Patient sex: M
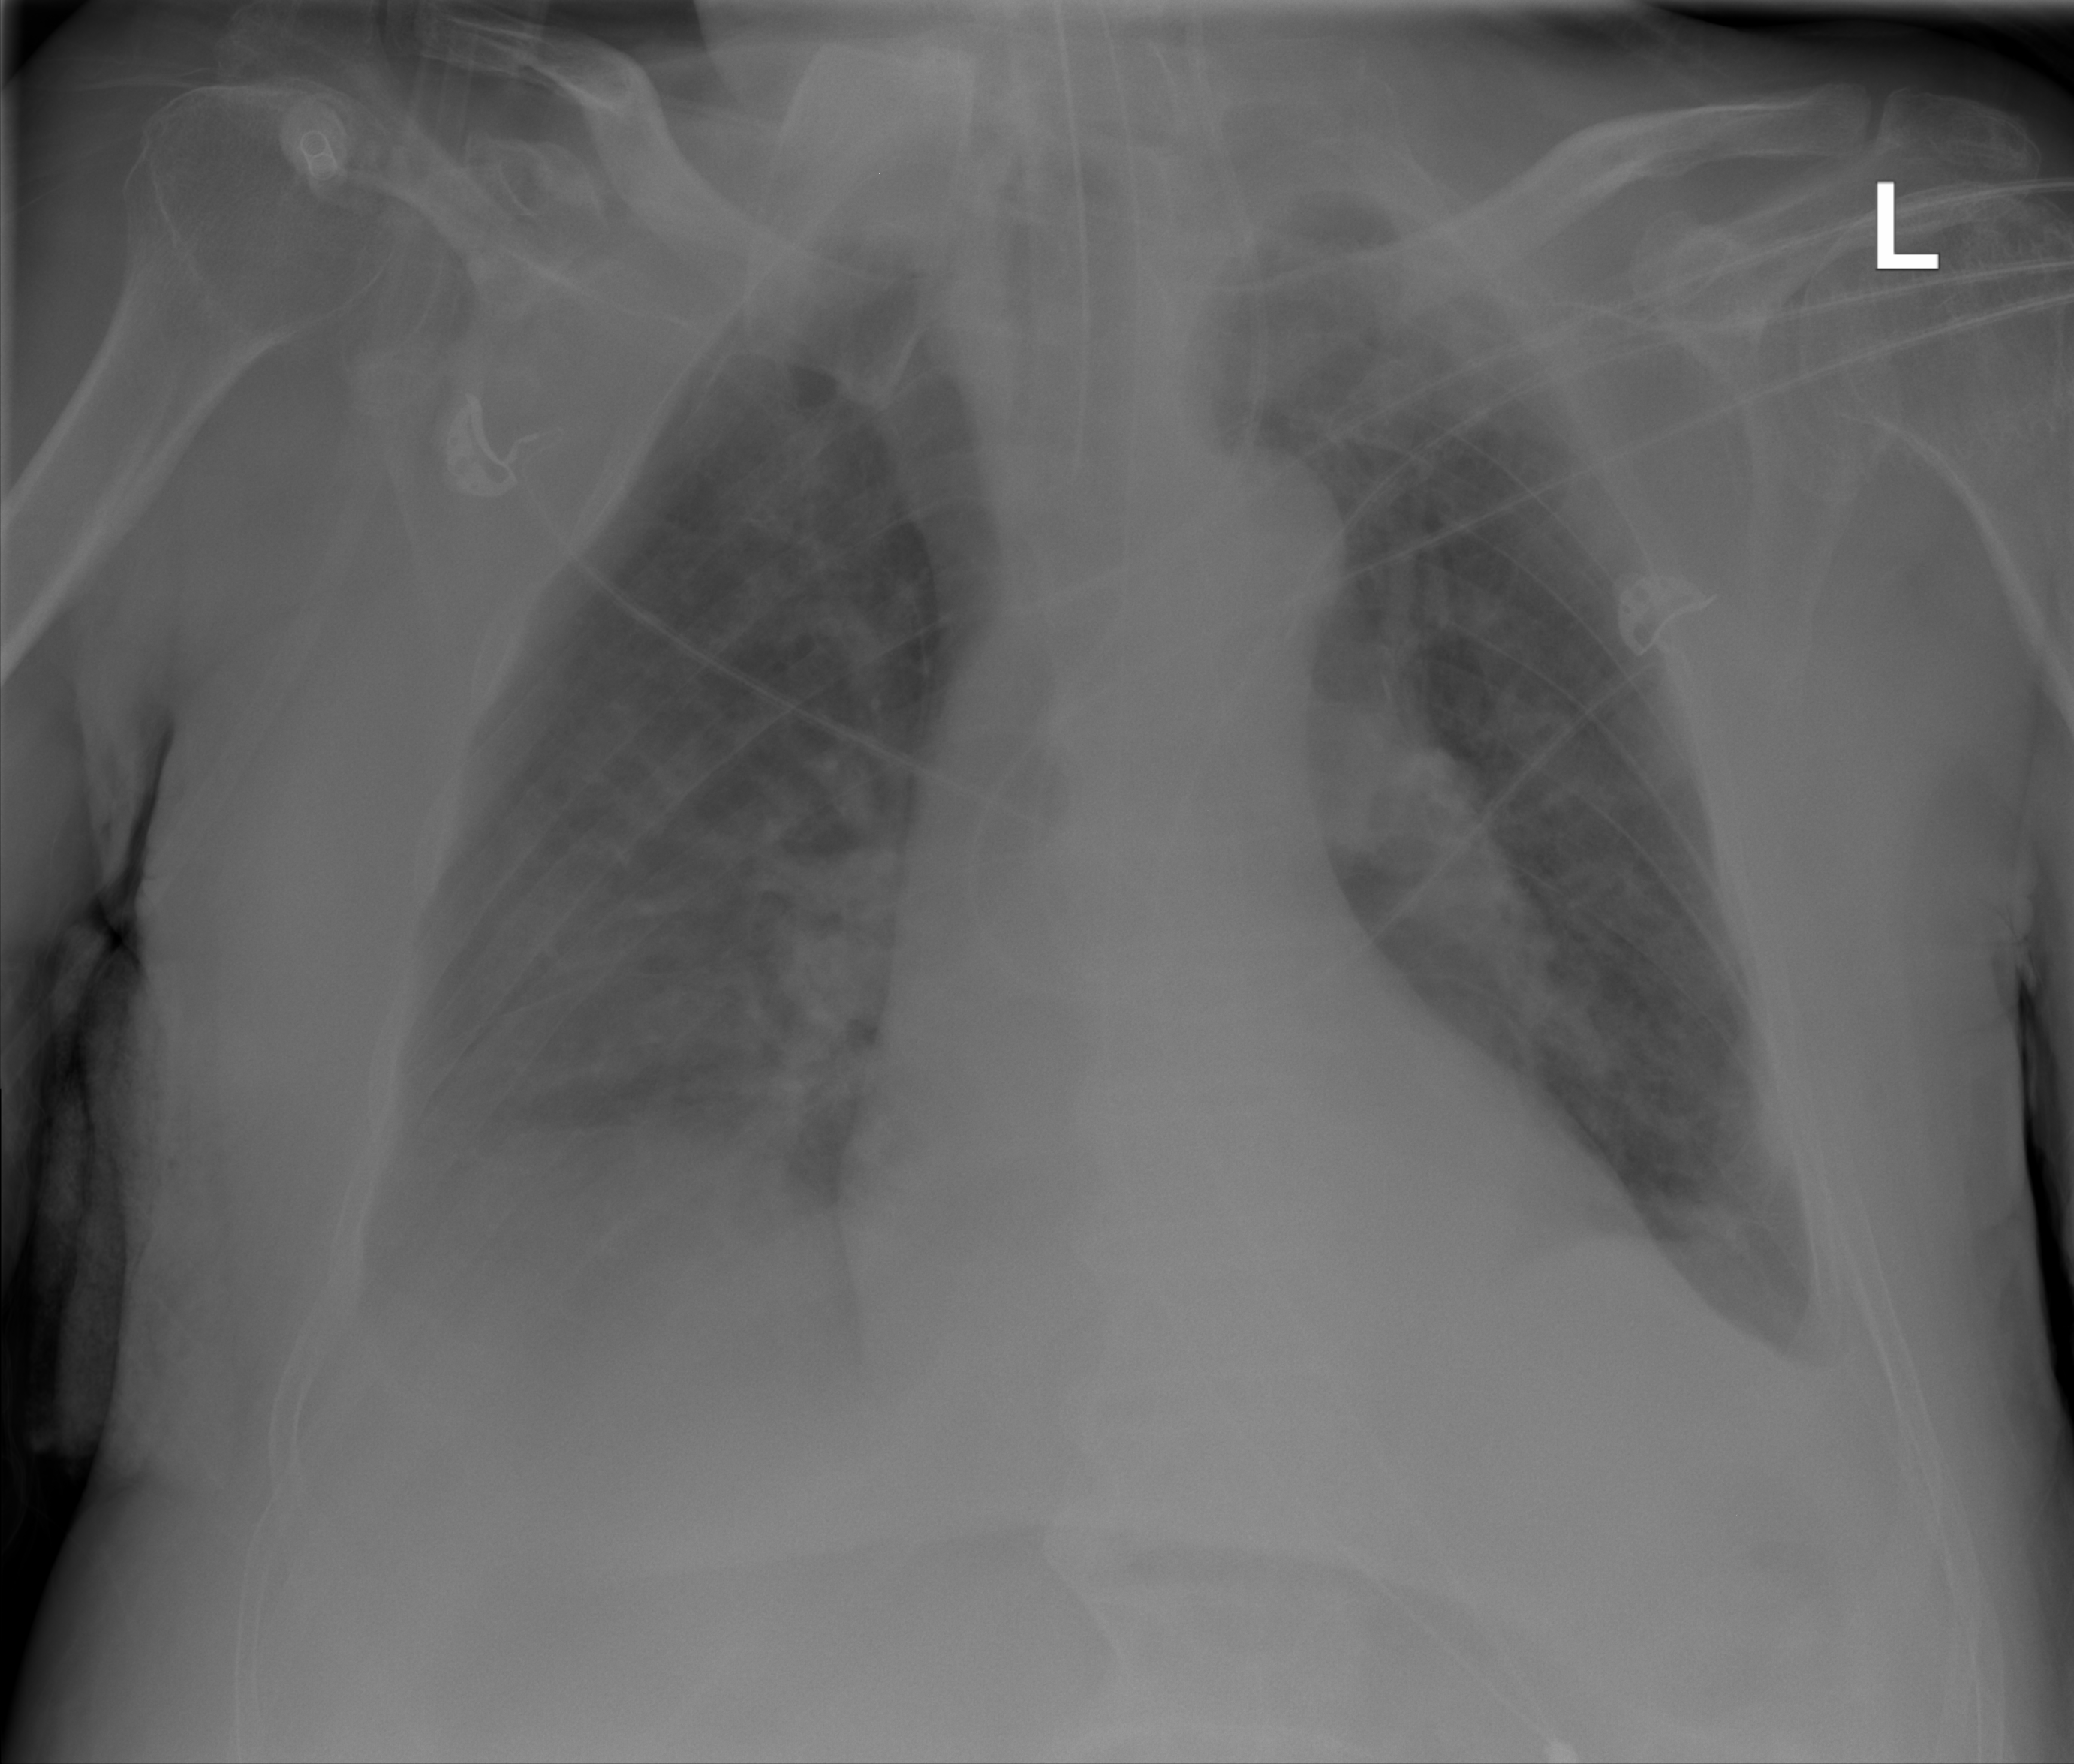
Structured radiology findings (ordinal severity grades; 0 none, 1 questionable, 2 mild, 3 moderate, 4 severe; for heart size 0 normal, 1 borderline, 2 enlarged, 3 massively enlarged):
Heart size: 1
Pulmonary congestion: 2
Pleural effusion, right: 2
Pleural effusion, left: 1
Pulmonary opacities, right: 2
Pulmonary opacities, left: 2
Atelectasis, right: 2
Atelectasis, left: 2